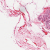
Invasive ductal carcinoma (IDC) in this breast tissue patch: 0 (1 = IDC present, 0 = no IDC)